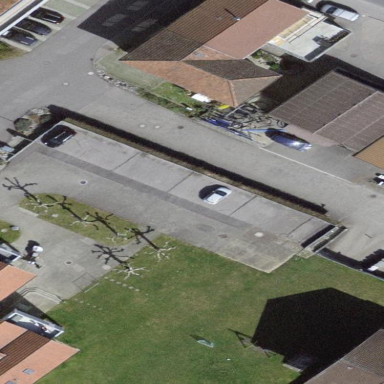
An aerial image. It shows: Group of garages.